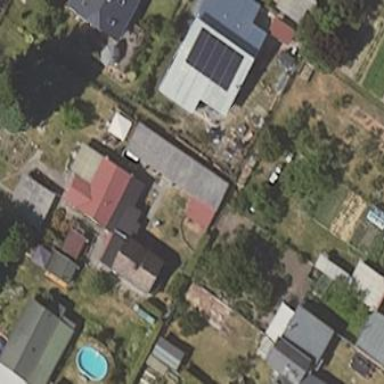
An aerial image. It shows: Shed.